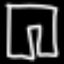
Label: pants